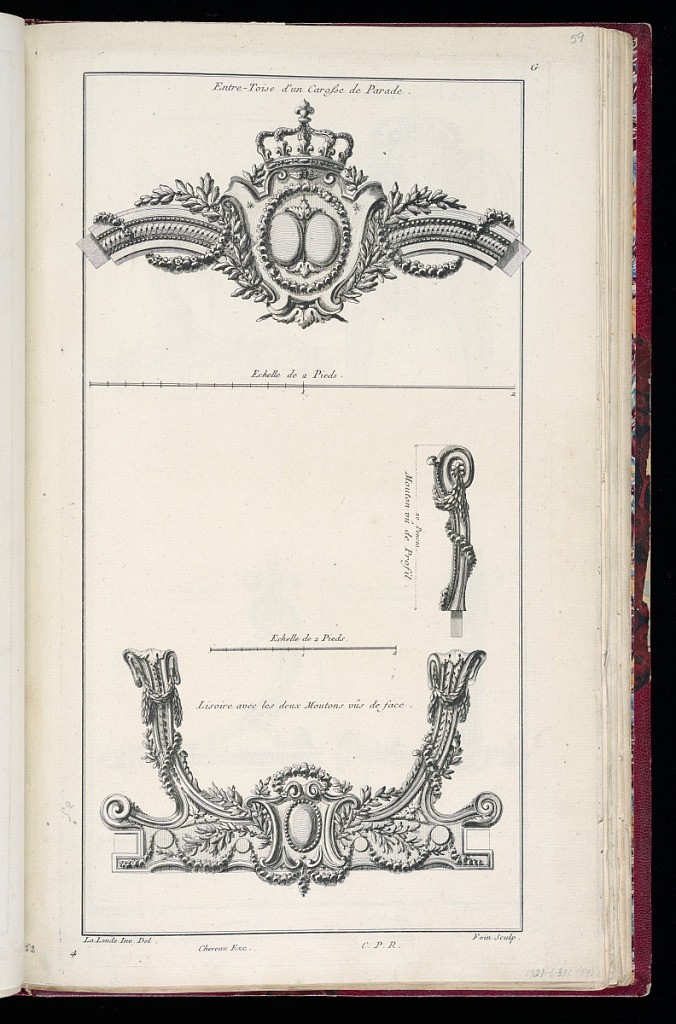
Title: Entre-Toise d'un Carosse de Parade
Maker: Richard de Lalonde, French, active 1780–96
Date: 1775-1788
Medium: Etching on off-white laid paper
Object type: Print
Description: Crosspiece design for a carraige. The crosspiece features a crowned coat of arms with flower garland, bead course, interlaced piastre, and branches. The plate is signed and numbered.